Question:
Above is what I'm trying achieve in my code.
*P=Product
Below is my code. All I need to do is to display the 'id' as well as 'qty' using foreach.Now it only displays key 'id' and it's value.
I tried
'''
$_SESSION['items'][]=array('id'=>$id,'qty'=>$qty);
'''
instead of
'''
$_SESSION['items']=array('id'=>$id,'qty'=>$qty);
'''
BUT I'm getting this error:Problem with: 'Fatal error: [] operator not supported for string..'
PHP
'''
<?php
session_start();
?>
<?php
$id=$_GET['id'];
$qty=$_GET['qty'];
$_SESSION['items']=array('id'=>$id,'qty'=>$qty);
print_r($_SESSION['items']);
foreach($_SESSION['items'] as $items=>$value)
{
echo $items;
echo $value;
}
?>
'''
Edited :
I manage to solve the issue. However now,I'm trying to include the above for each product. I mean,
I'm getting the data like this:
'''
$id = $_GET['id'];
$qty = $_GET['qty'];
$product_id=$_GET['product_id'];
'''
//store details inside session
'''
$_SESSION['items'][]= array('id'=>$id,'qty'=>$qty,'product_id'=>$product_id);
print_r($_SESSION['items']);
$item_id= explode(',',$_SESSION['items']['id']);
$item_qty= explode(',',$_SESSION['items']['qty']);
$item_product= explode(',',$_SESSION['items']['product_id']);
'''
//retrive info from database
'''
mysql_select_db($database_wedding_conn, $wedding_conn);
$select="SELECT tbl_additional_info.*,tbl_productscontents.* FROM
tbl_additional_info,tbl_productscontents WHERE tbl_additional_info.productid='$product_id AND tbl_additional_info.product_id=tbl_productscontents.product_id GROUP BY tbl_productscontents.productid'";
$result=mysql_query($select)or die(mysql_error());
'''
THis is how it displays in table
'''
<table>
<tr>
<th>Product</th>
<th>Size</th>
<th>Unit Price</th>
<th>Quantity</th>
<th>Amount</th>
</tr>
<?php
foreach($item_product as $p=>$p_value)
{
?>
<tr>
<td valign="top">
<?php
echo $p;
echo $p_value;
?>
</td>
<td>
<table>
<?php
foreach($item_id as $i)
{
?>
<tr>
<td>
<?php echo $i;?>
</td>
</tr>
<?php
}
?>
</table>
</td>
<td>
<?php
foreach($item_qty as $q)
{
//unit price
// echo $q;
}
?>
</td>
<td>
<table>
<?php
foreach($item_qty as $q)
{
?>
<tr>
<td>
<?php echo $q;?>
</td>
</tr>
<?php
}
?>
</table>
</td>
<td>
<?php
foreach($item_qty as $q)
{
//amount
//echo $q;
}
?>
</td>
</tr>
<?php
}
?>
</table>
'''
Question: How to I display all the product stored in the session? The for each loop only shows one product.It doesn't add more as it shows in print_r($_SESSION['items'])
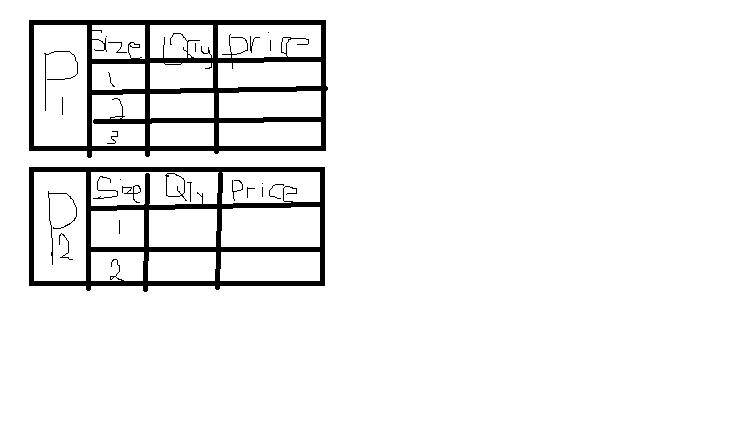
Answer: What you're working with is an associative array and it's only one dimension. It's associative because rather than access the values by an index number (i.e. an index array) you can access them by an association which is the string value you're giving it (i.e. the 'id' and the 'qty').
If all you're doing is trying to output the value of those assoications, you can do so without the foreach loop:
'''
echo $_SESSION['items']['id'];
echo $_SESSION['items']['qty'];
'''
What you're doing here is saying:
"In the associative array '$_SESSION', give me the value for the key 'items' and then in it's associative array give me the key 'id'. Repeat the same but give me the key 'qty'"
So if you're expecting a query string containing array values, for example:
'''
http://example.com?id[]=1&id[]=2&qty[]=10&qty[]=20
'''
You could access the values with a for loop instead of a foreach:
'''
<?php
$id=$_GET['id'];
$qty=$_GET['qty'];
for($i=0;$i < count($id) ; $i++){
echo "ID: " . $id[$i] . " has QTY: " . $qty[$i] . "<br />";
}
?>
'''
This assumes you'll always have the same number of id values as qty values, but you could add logic in to handle an uneven grouping.